Question: I have no idea why my code isn't working. I am following a tutorial on how to add a listener to buttons but my app doesn't even run anymore. I'm sure it's a silly mistake but I've been stuck for over 5 hours!. Here is my code:
'''
package com.example.simplebuttons;
import android.support.v7.app.ActionBarActivity;
import android.support.v7.app.ActionBar;
import android.support.v4.app.Fragment;
import android.os.Bundle;
import android.view.LayoutInflater;
import android.view.Menu;
import android.view.MenuItem;
import android.view.View;
import android.view.ViewGroup;
import android.os.Build;
import android.app.Activity;
import android.content.Intent;
import android.widget.Button;
import android.widget.Toast;
import android.view.View.OnClickListener;
public class MainActivity extends ActionBarActivity {
@Override
protected void onCreate(Bundle savedInstanceState) {
super.onCreate(savedInstanceState);
setContentView(R.layout.activity_main);
//System.out.print("HELLO");
addListenerOnButton();
if (savedInstanceState == null) {
getSupportFragmentManager().beginTransaction()
.add(R.id.container, new PlaceholderFragment())
.commit();
}
}
public void addListenerOnButton() {
Button b1 = (Button)findViewById(R.id.buttonGoStraight);
b1.setOnClickListener(new OnClickListener() {
@Override
public void onClick(View v) {
Toast.makeText(getApplicationContext(), "Button is clicked", Toast.LENGTH_LONG).show();
}
});
}
@Override
public boolean onCreateOptionsMenu(Menu menu) {
// Inflate the menu; this adds items to the action bar if it is present.
getMenuInflater().inflate(R.menu.main, menu);
return true;
}
@Override
public boolean onOptionsItemSelected(MenuItem item) {
// Handle action bar item clicks here. The action bar will
// automatically handle clicks on the Home/Up button, so long
// as you specify a parent activity in AndroidManifest.xml.
int id = item.getItemId();
if (id == R.id.action_settings) {
return true;
}
return super.onOptionsItemSelected(item);
}
/**
* A placeholder fragment containing a simple view.
*/
public static class PlaceholderFragment extends Fragment {
public PlaceholderFragment() {
}
@Override
public View onCreateView(LayoutInflater inflater, ViewGroup container,
Bundle savedInstanceState) {
View rootView = inflater.inflate(R.layout.fragment_main, container, false);
return rootView;
}
}
}
'''
'''
<?xml version="1.0" encoding="utf-8"?>
<LinearLayout xmlns:android="http://schemas.android.com/apk/res/android"
android:orientation="vertical"
android:layout_width="fill_parent"
android:layout_height="fill_parent"
android:background="@android:color/black">
<TextView
android:layout_width="fill_parent"
android:layout_height="wrap_content"
android:text="This is a simple button app.
Code Here
"
android:padding="10dp"
android:textColor="#FFFFFF"/>
<Button
android:id="@+id/buttonGoStraight"
android:layout_width="125dp"
android:layout_height="wrap_content"
android:layout_gravity="center_horizontal"
android:text="@string/go_straight"/>
<Button
android:id="@+id/buttonTurnLeft"
android:layout_width="125dp"
android:layout_height="wrap_content"
android:layout_gravity="center_horizontal"
android:text="@string/turn_left"/>
<Button
android:id="@+id/buttonTurnRight"
android:layout_width="125dp"
android:layout_height="wrap_content"
android:layout_gravity="center_horizontal"
android:text="@string/turn_right" />
<Button
android:id="@+id/buttonGoBack"
android:layout_width="125dp"
android:layout_height="wrap_content"
android:text="@string/go_back"
android:layout_gravity="center_horizontal"/>
<TextView
android:layout_width="fill_parent"
android:layout_height="wrap_content"
android:text="
"/>
<Button
android:id="@+id/buttonGoBack"
android:layout_width="125dp"
android:layout_height="wrap_content"
android:text="@string/destination"
android:gravity="center"
android:layout_gravity="center_horizontal"/>
</LinearLayout>
'''
'''
<FrameLayout xmlns:android="http://schemas.android.com/apk/res/android"
xmlns:tools="http://schemas.android.com/tools"
android:id="@+id/container"
android:layout_width="match_parent"
android:layout_height="match_parent"
tools:context="com.example.simplebuttons.MainActivity"
tools:ignore="MergeRootFrame" />
'''
This is the logcat:

Do anyone have any idea on how to resolve this issue?
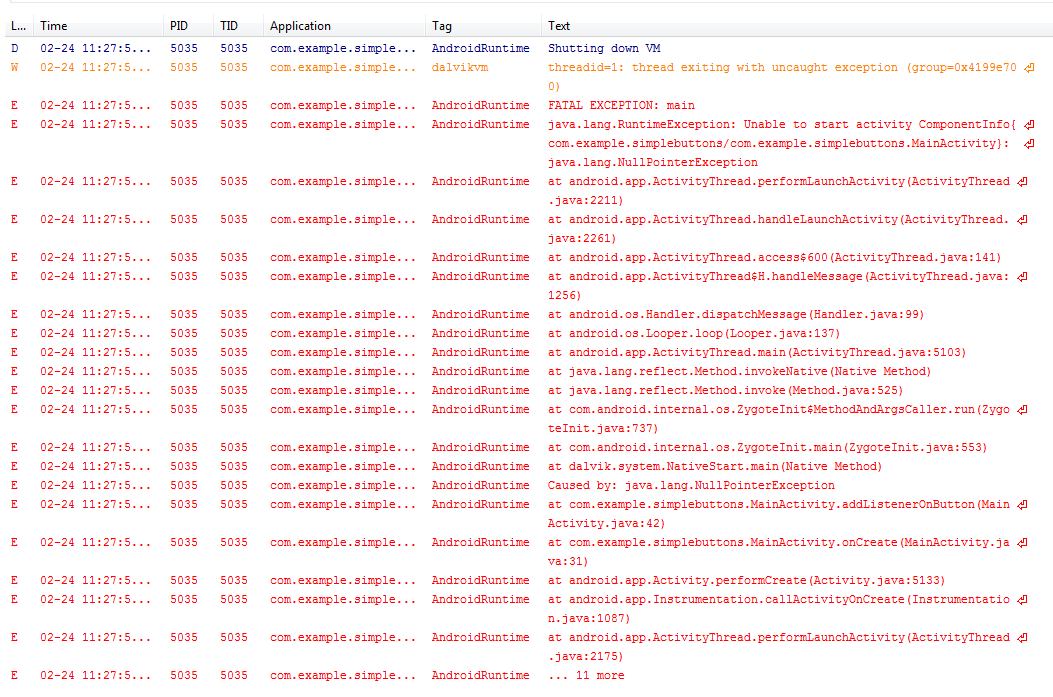
Answer: Because Button with 'buttonGoStraight' id is inside 'fragment_main' layout which is 'PlaceholderFragment' Fragment layout so call 'addListenerOnButton' in 'onCreateView' and use 'rootView' for accessing views:
'''
Button b1 = (Button)rootView.findViewById(R.id.buttonGoStraight);
'''